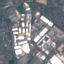
Label: Industrial